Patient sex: F
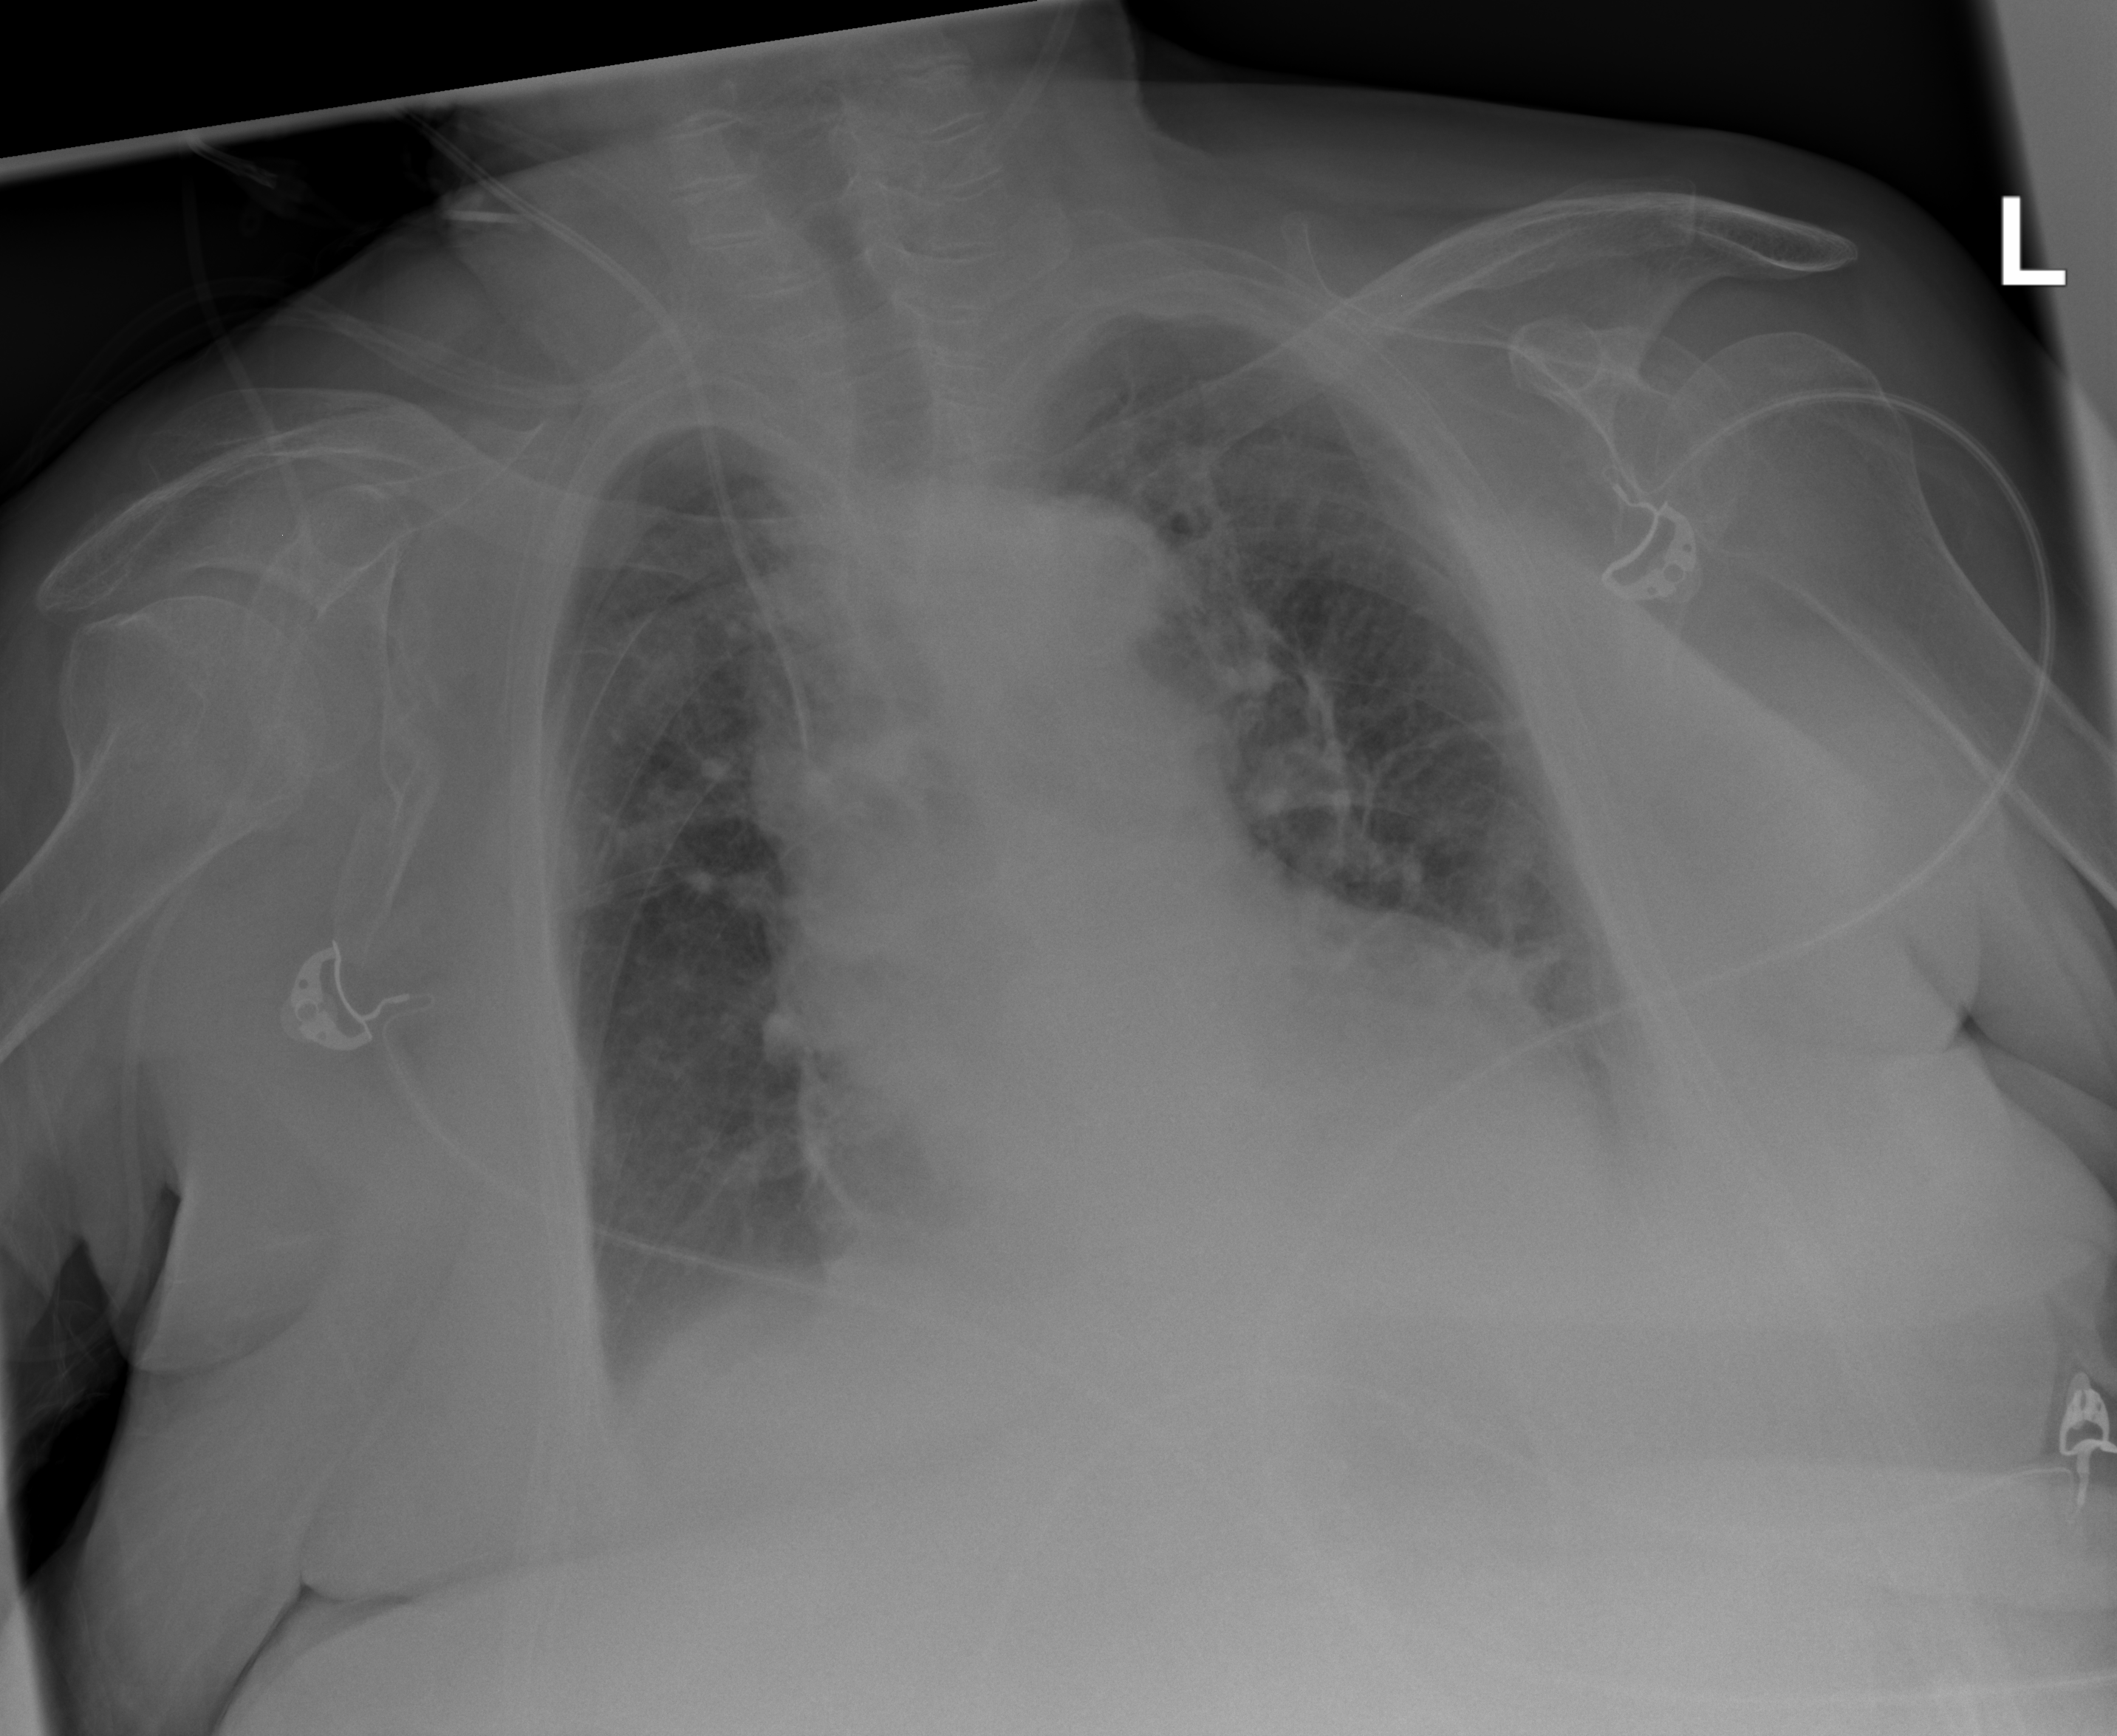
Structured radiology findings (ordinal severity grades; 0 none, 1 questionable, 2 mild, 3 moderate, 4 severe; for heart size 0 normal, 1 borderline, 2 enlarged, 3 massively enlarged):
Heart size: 2
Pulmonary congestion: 3
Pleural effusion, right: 2
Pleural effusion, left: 2
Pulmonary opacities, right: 2
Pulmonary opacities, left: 2
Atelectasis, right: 2
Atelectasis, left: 2